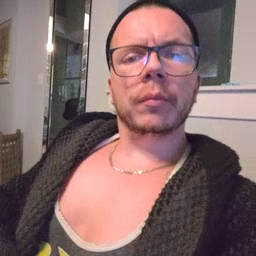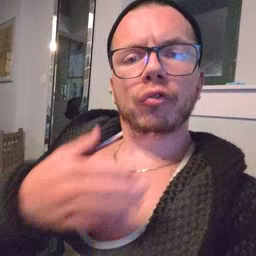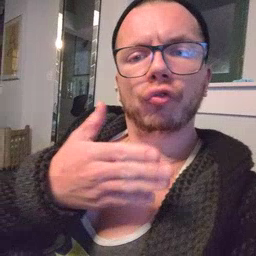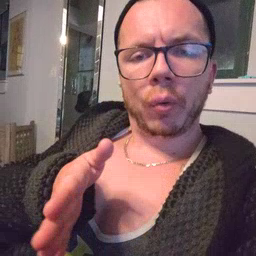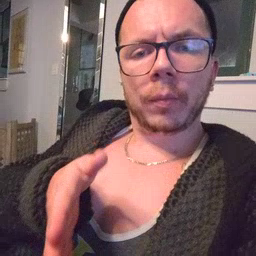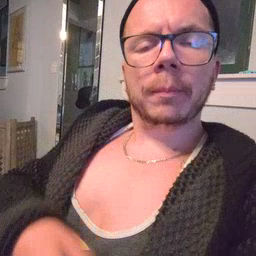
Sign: room